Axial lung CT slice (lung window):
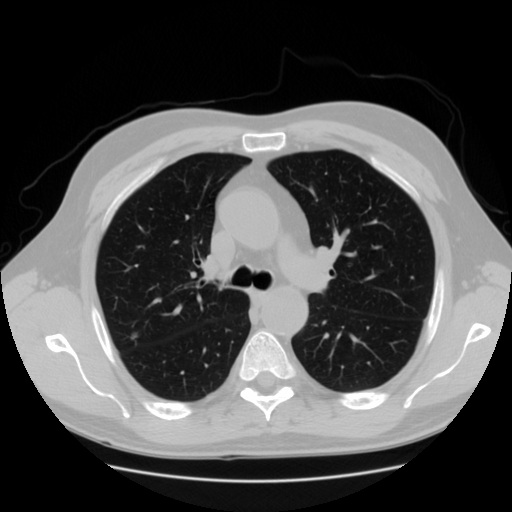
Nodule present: yes
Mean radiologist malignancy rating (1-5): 3